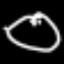
Label: clock